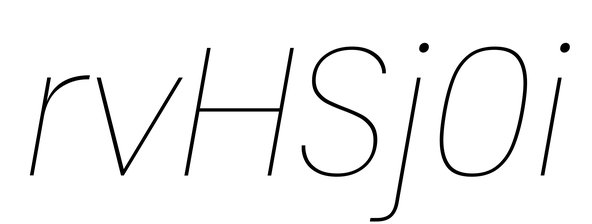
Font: Poppins-ThinItalic